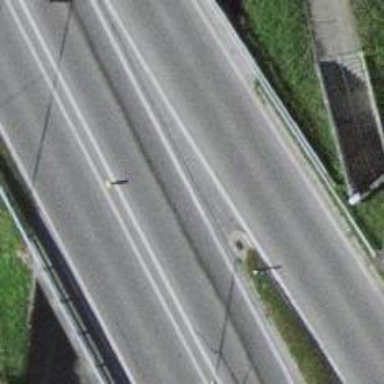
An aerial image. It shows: Trunk link highway bridge.